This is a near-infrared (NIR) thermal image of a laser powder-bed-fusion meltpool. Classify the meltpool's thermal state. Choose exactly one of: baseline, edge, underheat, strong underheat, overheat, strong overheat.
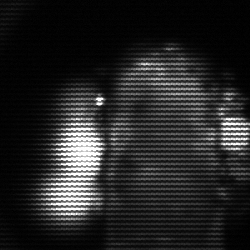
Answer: strong underheat